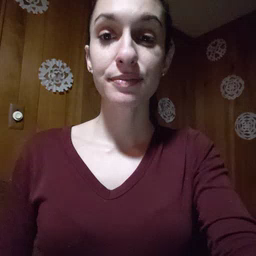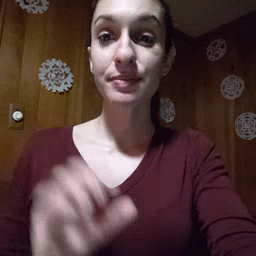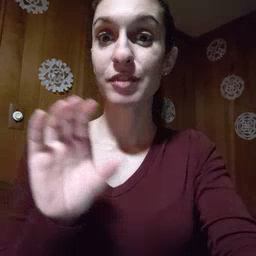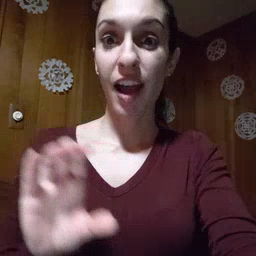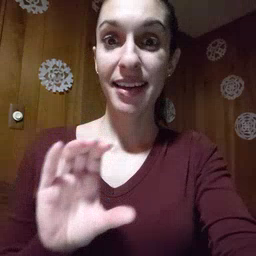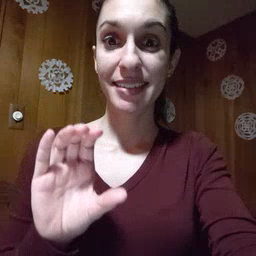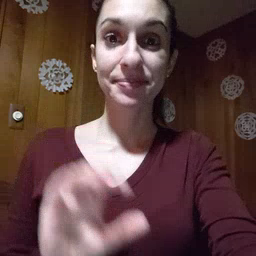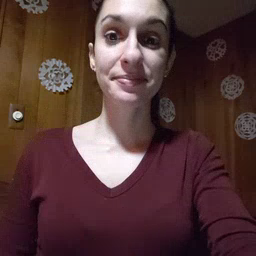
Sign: chocolate